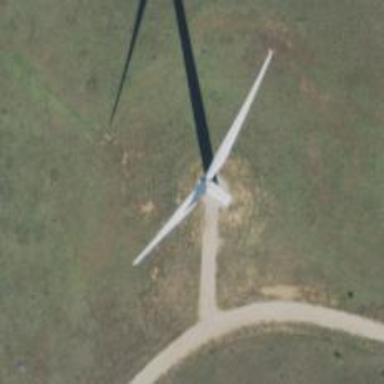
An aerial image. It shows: Wind generator powered by horizontal-axis wind turbine.